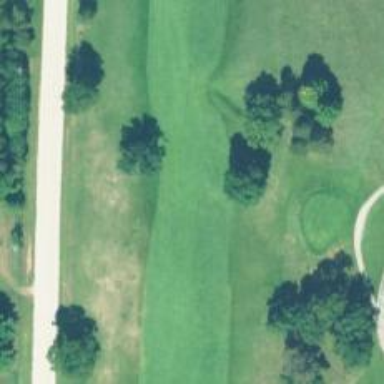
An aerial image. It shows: View of golf hole.